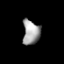
Tissue: prostate
Cell type: T cells
Senescence score: 0.3337
Nuclear area (px): 408
Mean DAPI intensity: 160.806